Question: I am new to bootstrap and trying.
I need a pattern as follows

How ca we split the div's vertically with two equal divs ?
In horizondal we can do that by 'col-md-6'.
Thanks in advance
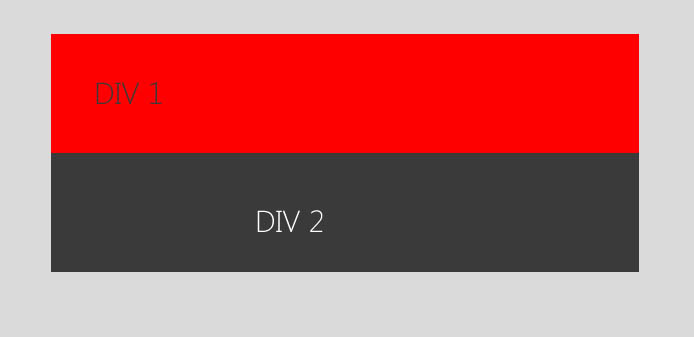
Answer: Depending on your browser support you could always use CSS3 Flexbox
I did a quick demo here of what you're after.
<URL>
'''
.container {
align-content: stretch;
background-color: gray;
display: -webkit-box;
display: -moz-box;
display: -ms-flexbox;
display: -webkit-flex;
display: flex;
-ms-flex-flow: row wrap;
-webkit-flex-flow: row wrap;
flex-flow: row wrap;
height: 350px;
margin: 20px auto;
padding: 15px;
width: 750px;
}
'''
All the flexbox settings are set on the containing element and it does the rest from there on in.
A good article about FlexBox can be found here <URL>